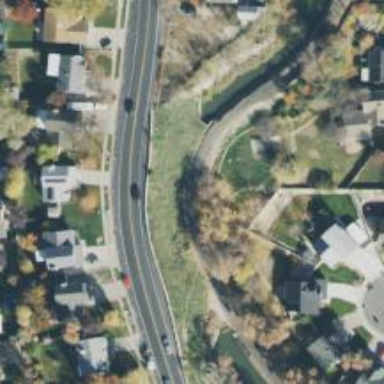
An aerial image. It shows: Culvert tunnel crossing over canal.